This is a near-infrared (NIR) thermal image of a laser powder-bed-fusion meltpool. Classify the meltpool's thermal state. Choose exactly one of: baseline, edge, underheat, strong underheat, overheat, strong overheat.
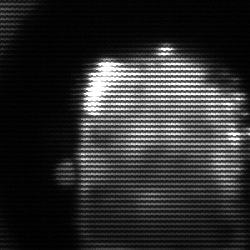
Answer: baseline